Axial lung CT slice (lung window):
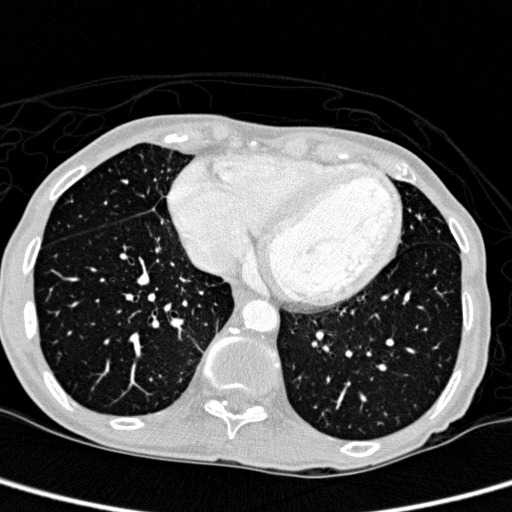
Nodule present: no